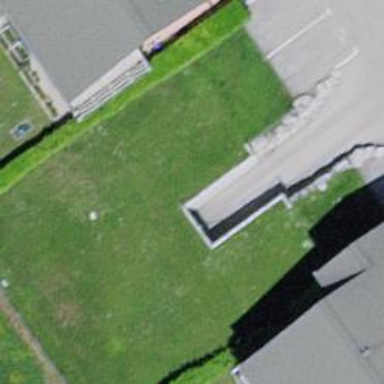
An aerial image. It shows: Parking entrance.